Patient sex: F
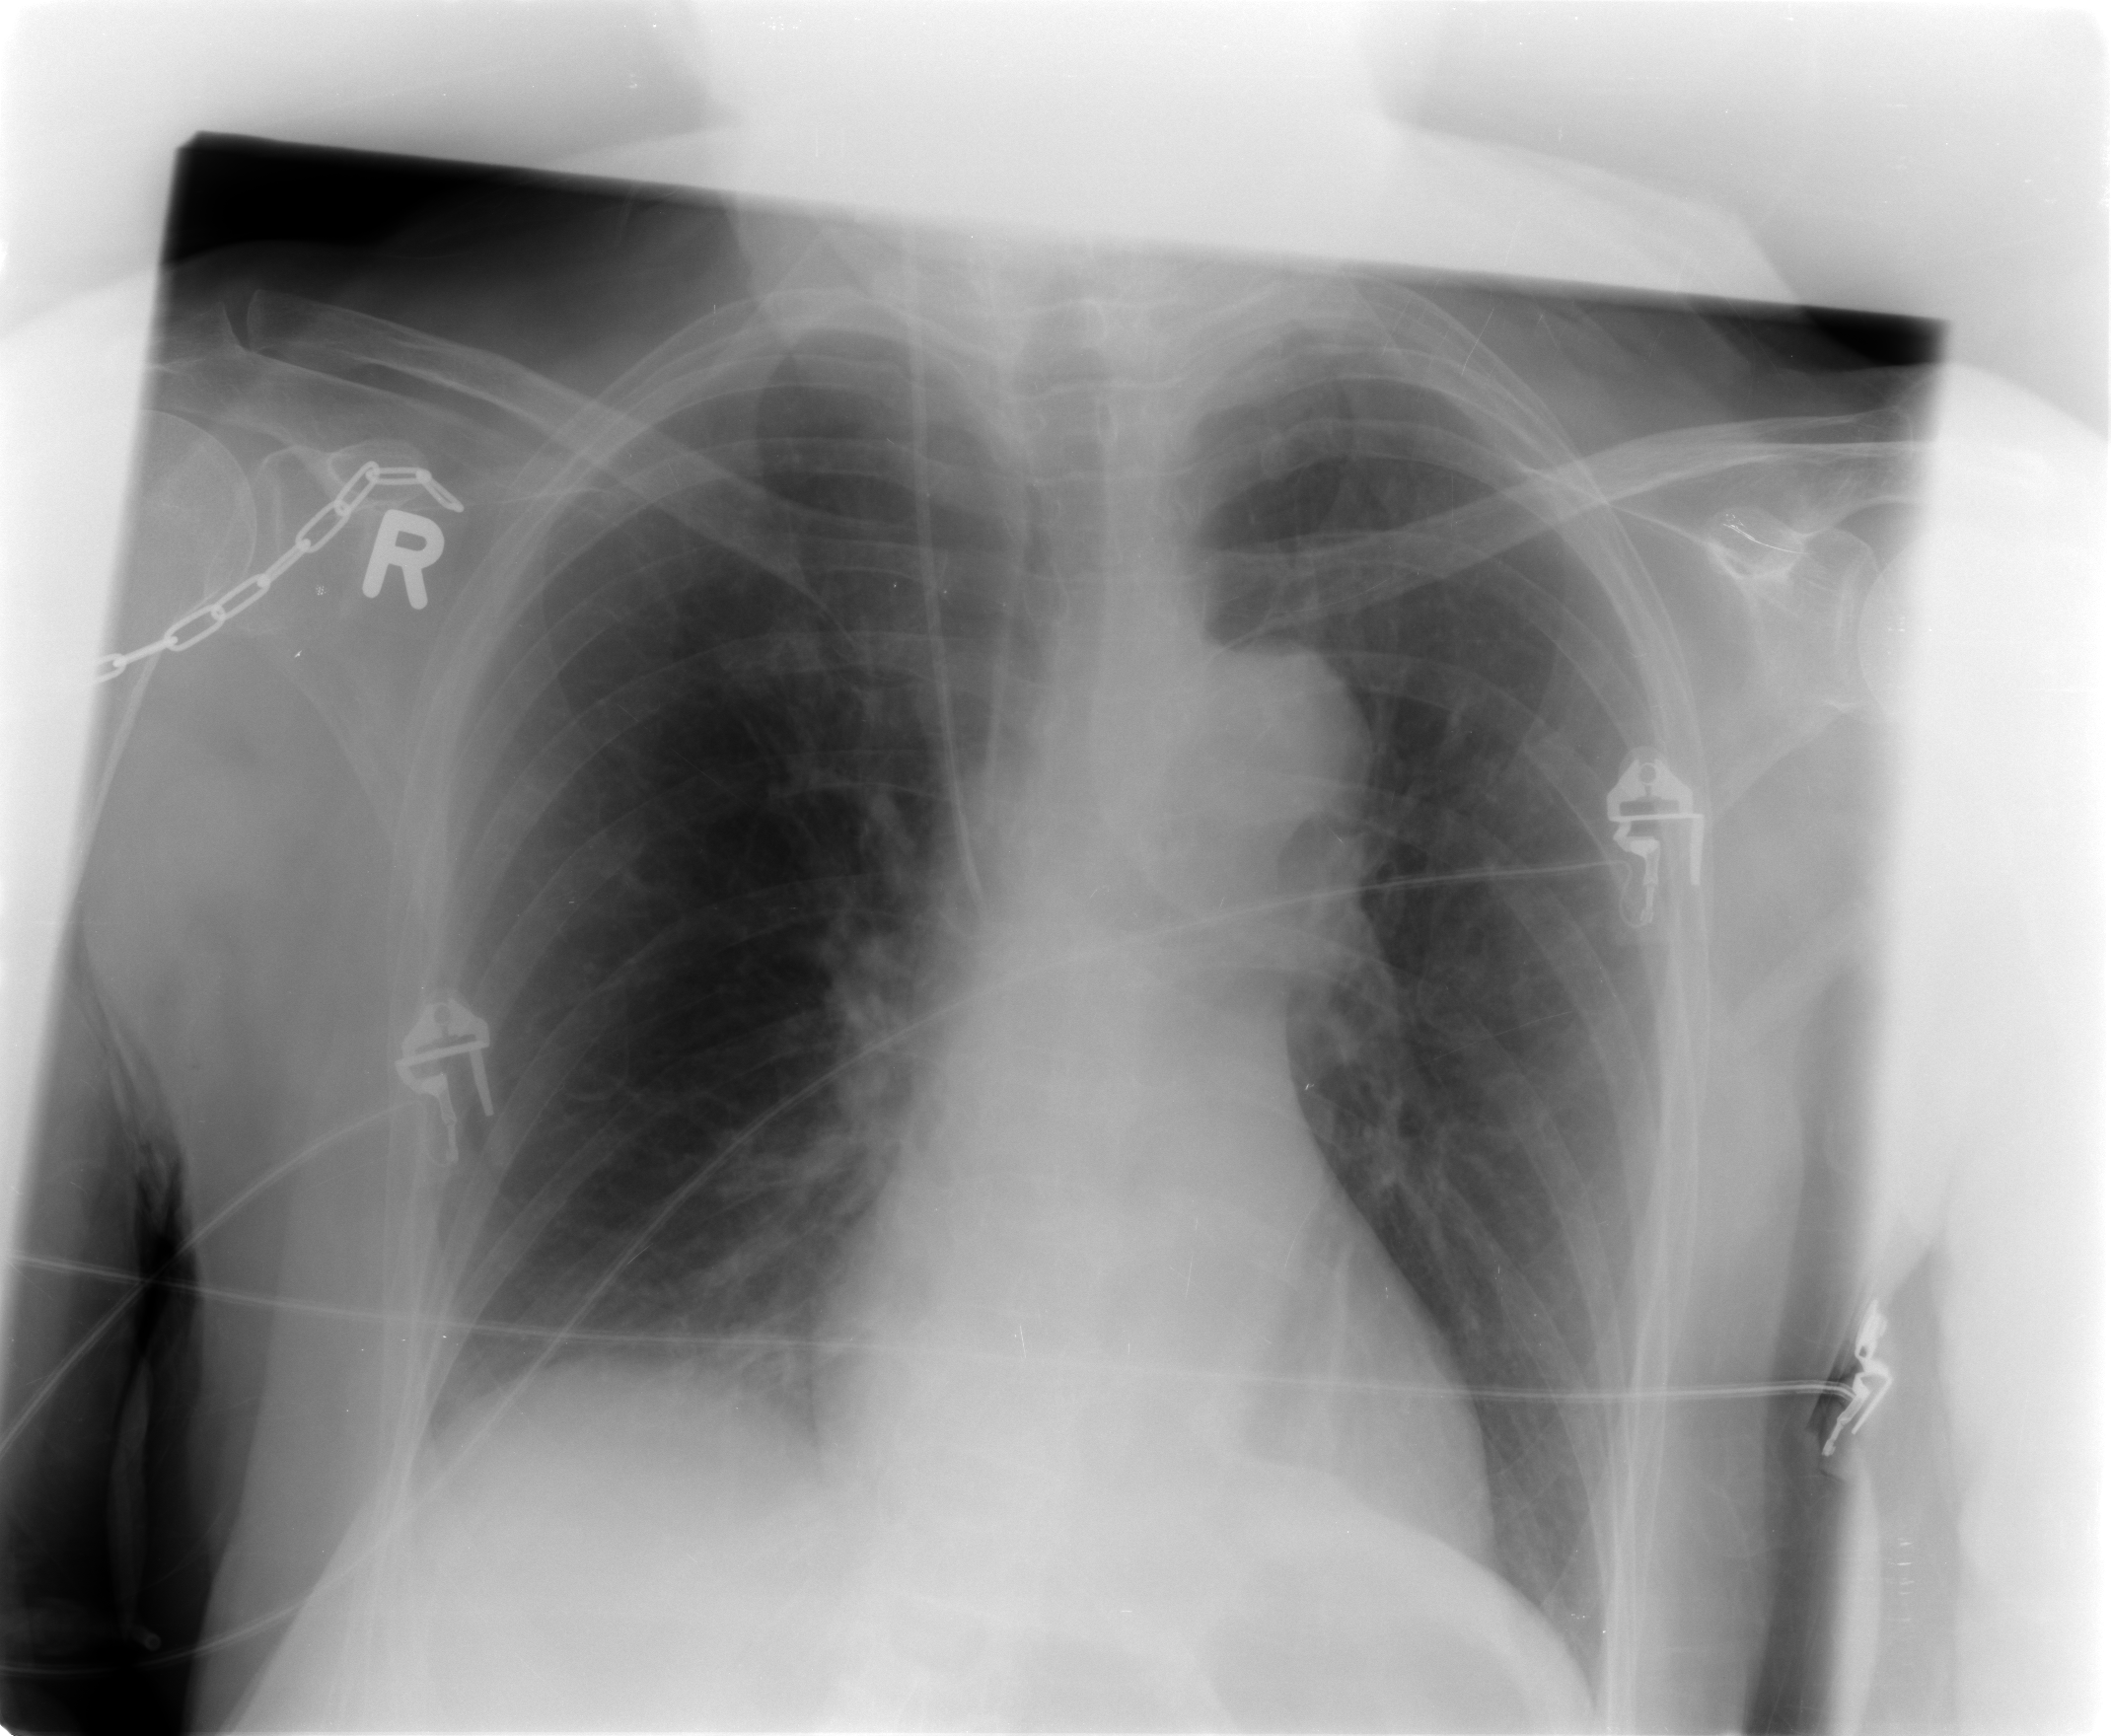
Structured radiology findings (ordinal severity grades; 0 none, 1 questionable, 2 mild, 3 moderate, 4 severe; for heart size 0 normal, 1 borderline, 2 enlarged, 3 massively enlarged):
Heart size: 0
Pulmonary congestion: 0
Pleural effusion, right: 0
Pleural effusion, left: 0
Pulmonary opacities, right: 0
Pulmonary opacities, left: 0
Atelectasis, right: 2
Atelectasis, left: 0